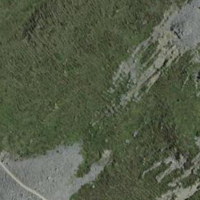
EUNIS habitat code: 31
Species observed at this site:
Marmota marmota